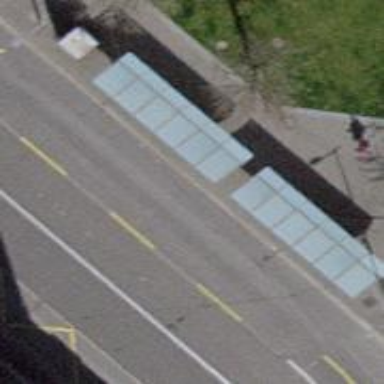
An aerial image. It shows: Shelter for public transport.